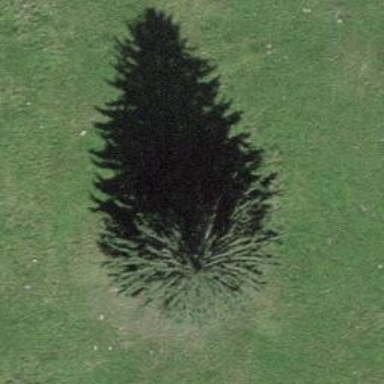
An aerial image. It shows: Single tag "natural: tree."